Question: I'm building my first Backbone.js app and want to use Handlebars to insert my data.
I've got the backbone.View rendering ok but the {{ variables }} are not being replaced with the data I pass in.
This is my view
'''
OrderRow = Backbone.View.extend({
template: Handlebars.compile(
'<div class="orderContainer">' +
'<p class="row-top-container left">{{id}}</p>' +
'<p class="row-top-container right">{{time_stamp}}</p>' +
'<p class="row-top-container right">{{queue_time}}</p><br />' +
'<p class="items-contaier">{{items}}</p>' +
'</div>'
),
initialize: function(){
console.log("options used: " + this.options.sayHello );
this.render();
},
render: function(){
this.$el.html(this.template(this.options));
return this;
}
});
var data = {
id:657543,
name:"name"
}
var row = new OrderRow({ el: $('.row'), options:data });
'''
And this is the DOM after the view's been rendered

Does anyone know what I'm missing?
Any help is appreciated.
Thanks!
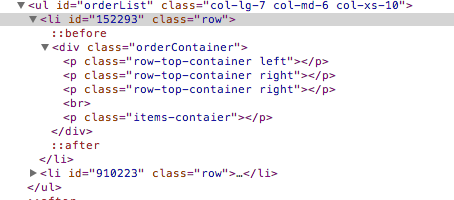
Answer: You have several problems:
1. Backbone no longer automatically sets this.options in views so your code will break when you upgrade Backbone. You can solve this by doing it yourself in initialize: initialize: function(options) {
this.options = options;
//...
}
2. You have multiple .row elements so saying el: $('.row') will bind the view to all of them (depending on the Backbone version) and that could cause strange things to happen. You'd be better off binding one view to each <li> using the id attributes on the <li>s: new OrderRow({ el: '#152293', ... });
3. You're not feeding your template what you think you are. You're passing the data to your view in the options option: new OrderRow({ ..., options: data });
so that data will end up in this.options.options inside the view and that means that you want to say: this.$el.html(this.template(this.options.options))
or use this.options = options.options in initialize and keep using this.options elsewhere.
Demo: <URL>
Wrapping your 'data' in a Backbone model would probably make more sense though.